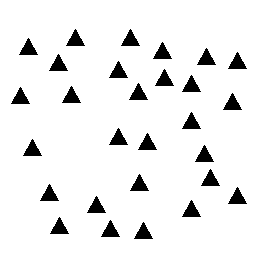
Squares: 0
Triangles: 28
Stars: 0
Total shapes: 28